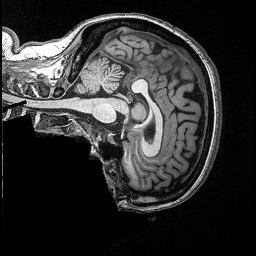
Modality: T1w
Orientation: sagittal
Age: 49
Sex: female
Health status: ill
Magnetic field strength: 3 T
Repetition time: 2.53 s
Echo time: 0.00331 s